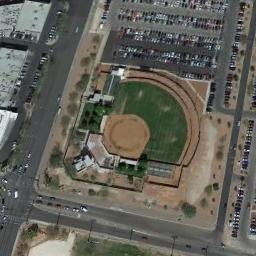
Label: baseball_diamond